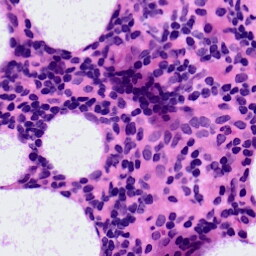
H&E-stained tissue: LymphNode